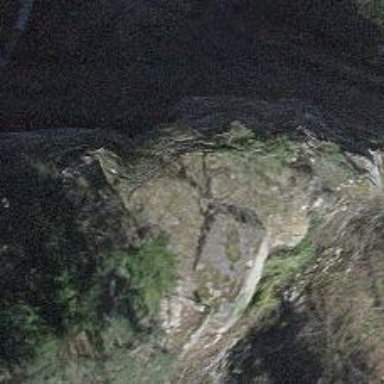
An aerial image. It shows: Natural cliff.